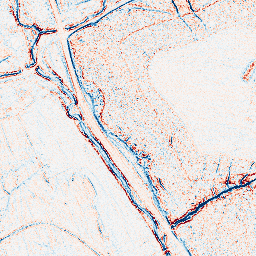
Category: edge_preserving
Decomposition family: bilateral
Decomposition parameters: d: 5
sigma_color: 150
sigma_space: 75
Upsampling method: bspline
Upsampling parameters: scale: 8
Upsampling scale: 8